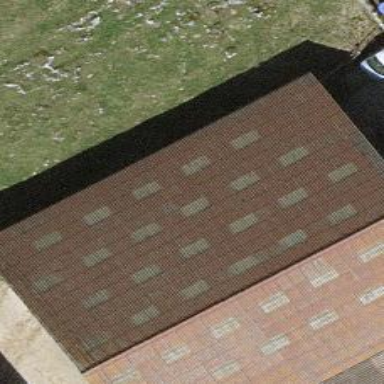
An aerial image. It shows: Gabled roof on farm auxiliary building.